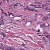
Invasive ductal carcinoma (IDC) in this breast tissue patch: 1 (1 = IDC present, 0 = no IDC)